Question: I have an application that I want to print an invoice like document in a table setup. Each line in the table will be from a separate document from a database. The iteration through the Db is not an issue but I want it to display something like this:

I can determine the total number of lines in the table in advance if that makes any difference. Does anyone have a piece of code to use as a starting point?
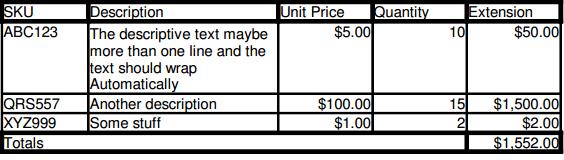
Answer: Please take a look at the <URL>

As you need different types of 'PdfPCell' instance (without/with thick border, with/without, colspan, left/right aligned), you will benefit from writing a helper method:
'''
public PdfPCell createCell(String content, float borderWidth, int colspan, int alignment) {
PdfPCell cell = new PdfPCell(new Phrase(content));
cell.setBorderWidth(borderWidth);
cell.setColspan(colspan);
cell.setHorizontalAlignment(alignment);
return cell;
}
'''
Using this method will make your code easier to read and maintain.
This is how we create the document and add the table:
'''
public void createPdf(String dest) throws IOException, DocumentException {
Document document = new Document();
PdfWriter.getInstance(document, new FileOutputStream(dest));
document.open();
PdfPTable table = new PdfPTable(5);
table.setWidths(new int[]{1, 2, 1, 1, 1});
table.addCell(createCell("SKU", 2, 1, Element.ALIGN_LEFT));
table.addCell(createCell("Description", 2, 1, Element.ALIGN_LEFT));
table.addCell(createCell("Unit Price", 2, 1, Element.ALIGN_LEFT));
table.addCell(createCell("Quantity", 2, 1, Element.ALIGN_LEFT));
table.addCell(createCell("Extension", 2, 1, Element.ALIGN_LEFT));
String[][] data = {
{"ABC123", "The descriptive text may be more than one line and the text should wrap automatically", "$5.00", "10", "$50.00"},
{"QRS557", "Another description", "$100.00", "15", "$1,500.00"},
{"XYZ999", "Some stuff", "$1.00", "2", "$2.00"}
};
for (String[] row : data) {
table.addCell(createCell(row[0], 1, 1, Element.ALIGN_LEFT));
table.addCell(createCell(row[1], 1, 1, Element.ALIGN_LEFT));
table.addCell(createCell(row[2], 1, 1, Element.ALIGN_RIGHT));
table.addCell(createCell(row[3], 1, 1, Element.ALIGN_RIGHT));
table.addCell(createCell(row[4], 1, 1, Element.ALIGN_RIGHT));
}
table.addCell(createCell("Totals", 2, 4, Element.ALIGN_LEFT));
table.addCell(createCell("$1,552.00", 2, 1, Element.ALIGN_RIGHT));
document.add(table);
document.close();
}
'''
As you indicated that you already have the code to loop over the records in a database, I mimicked those records using a two-dimensional 'String' array.
There is much more to say about tables, but before you post any further questions, please read the section about and in the free ebook <URL>.